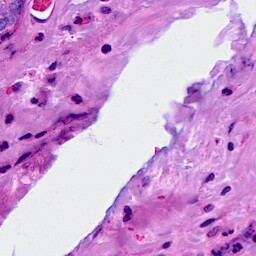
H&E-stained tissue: Breast